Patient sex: F
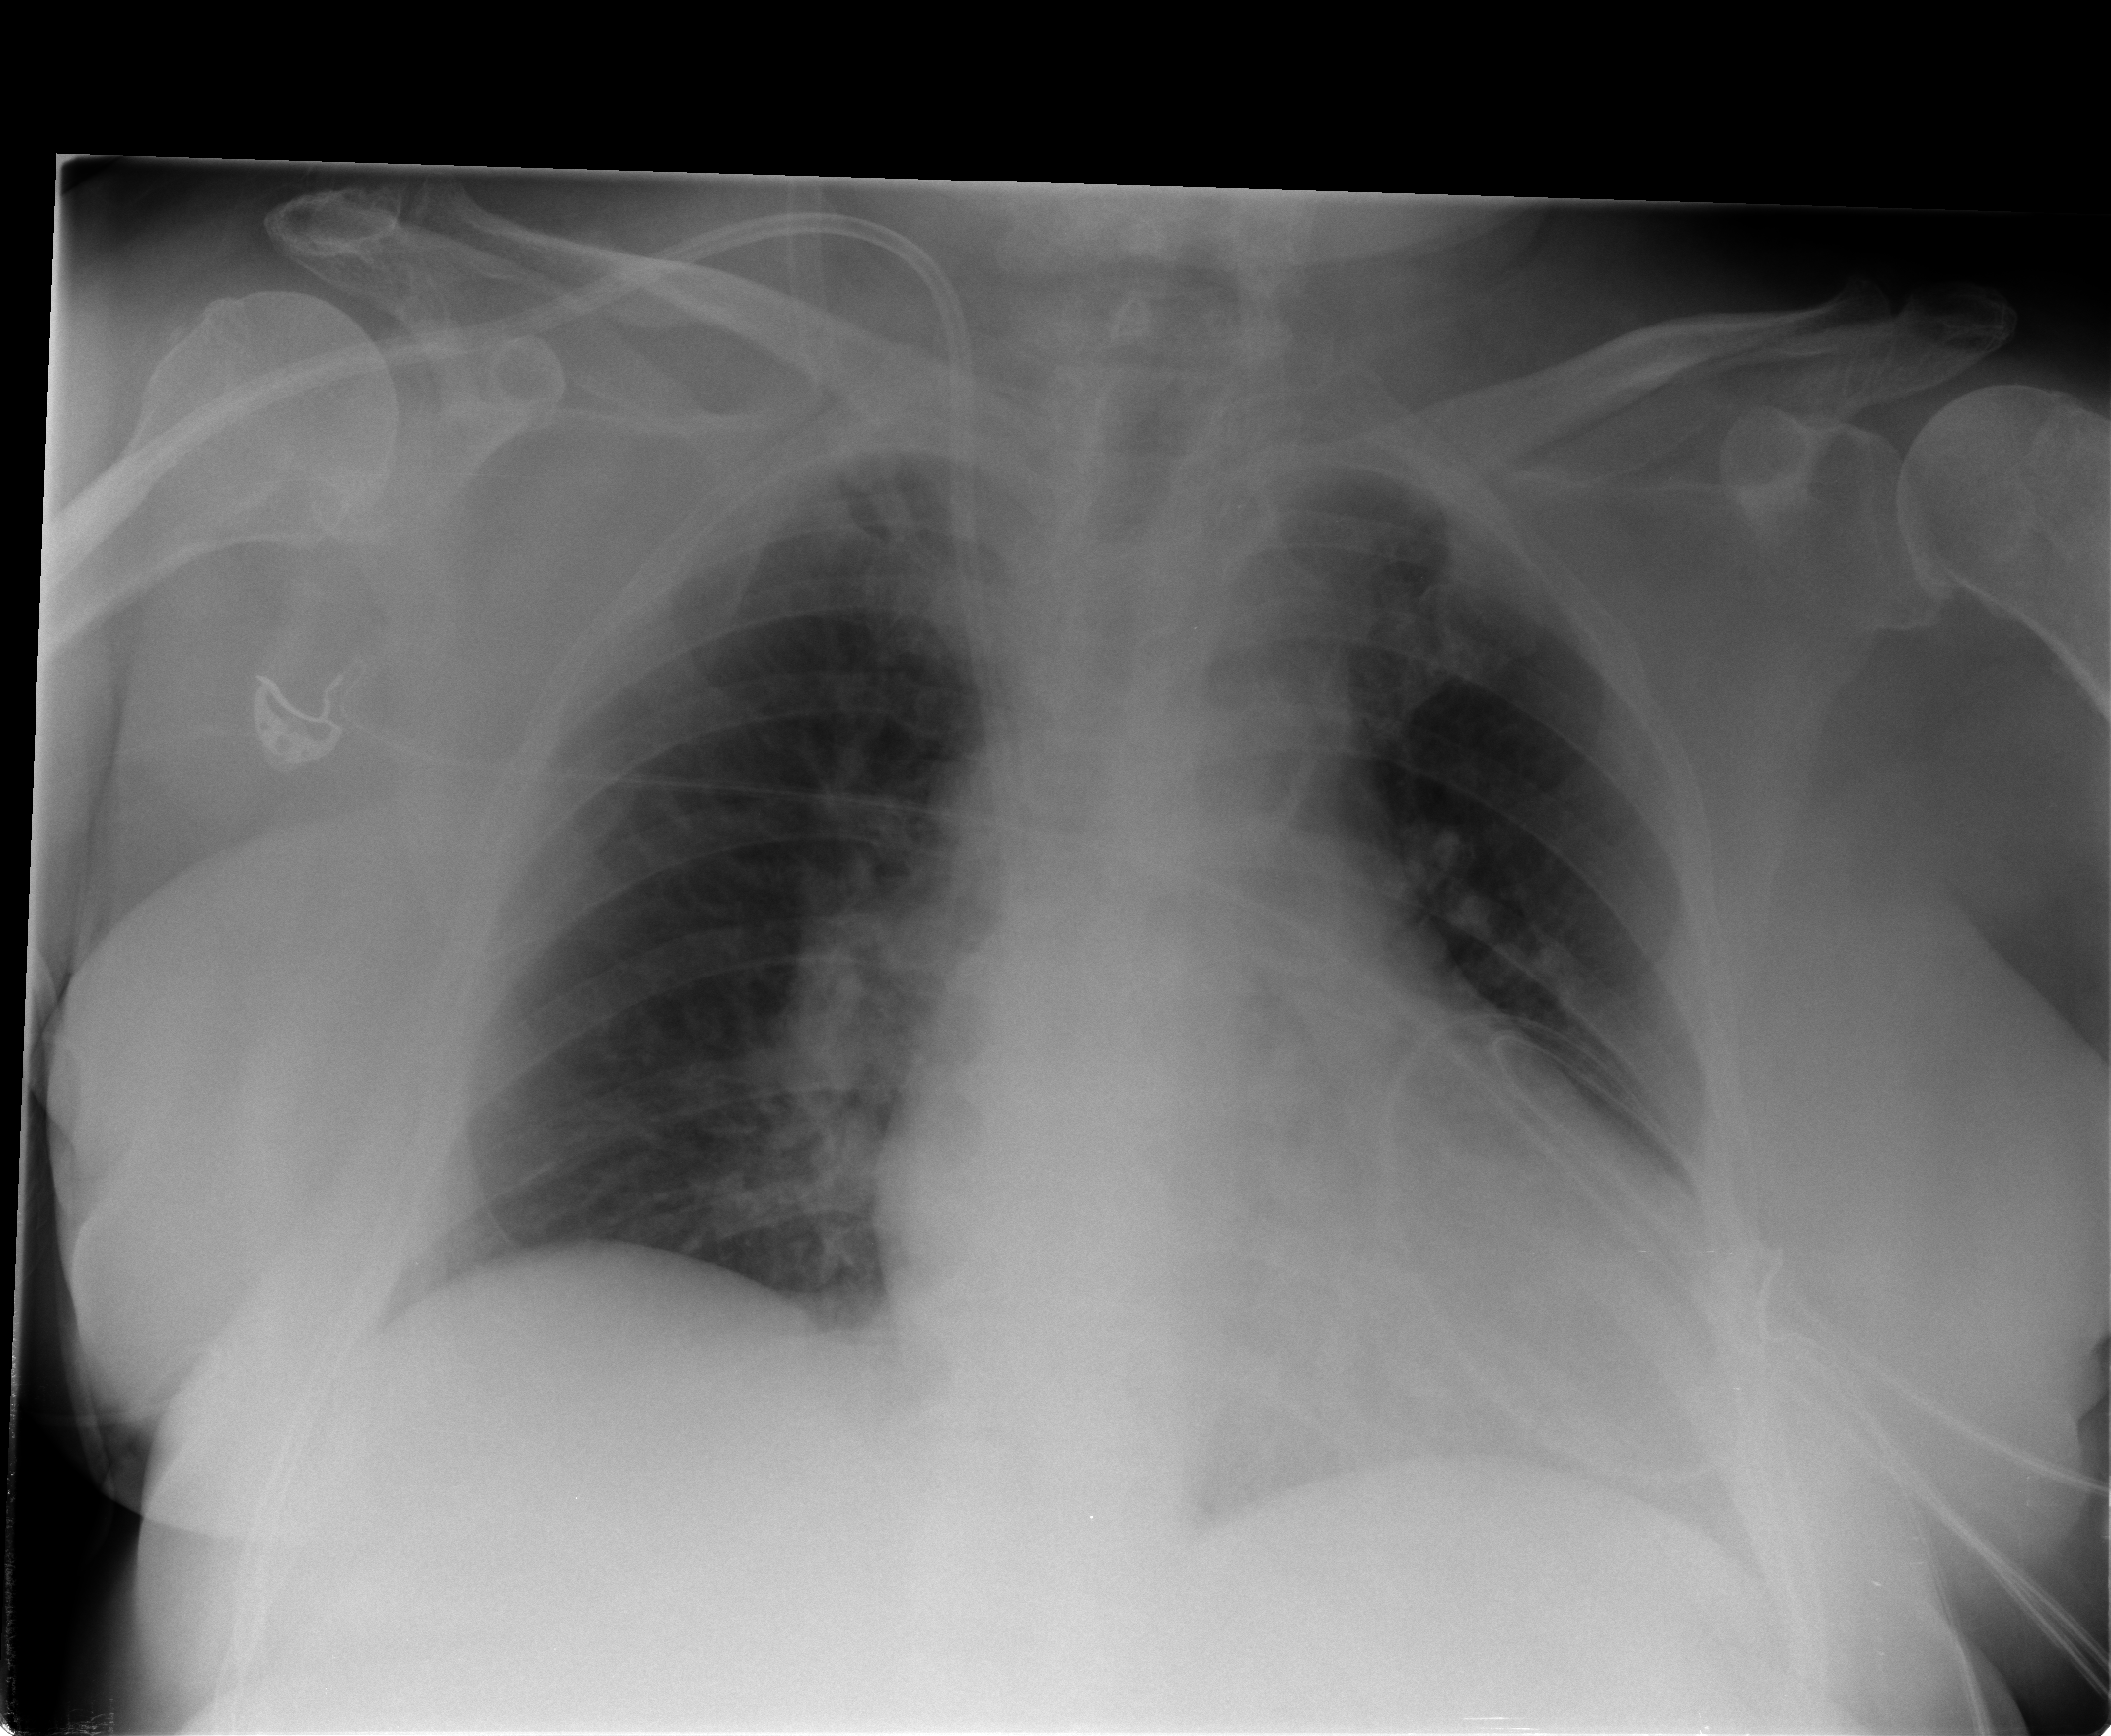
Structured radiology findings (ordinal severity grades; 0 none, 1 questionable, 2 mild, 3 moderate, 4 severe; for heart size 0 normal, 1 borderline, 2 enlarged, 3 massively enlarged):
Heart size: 2
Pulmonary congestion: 2
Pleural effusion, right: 0
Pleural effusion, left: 0
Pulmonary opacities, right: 0
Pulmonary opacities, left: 0
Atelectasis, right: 0
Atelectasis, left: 0